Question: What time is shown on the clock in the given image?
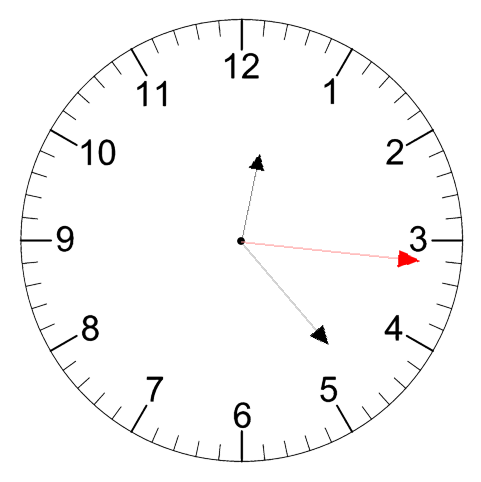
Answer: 12:23:16